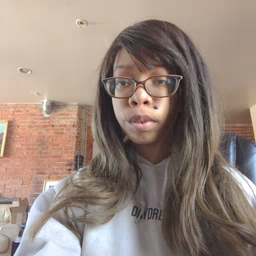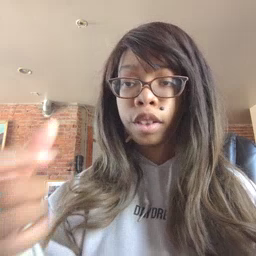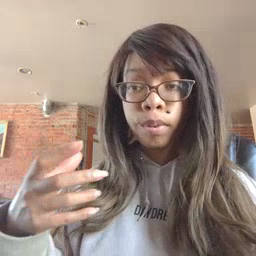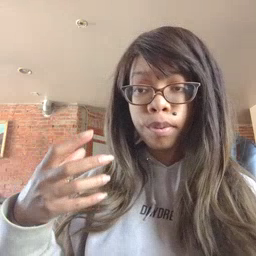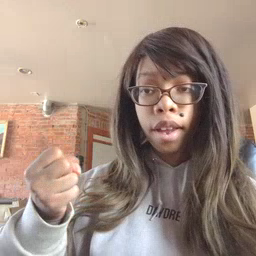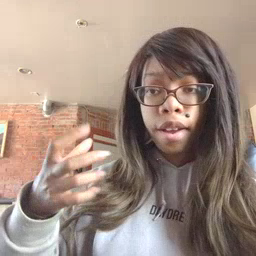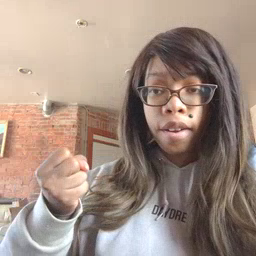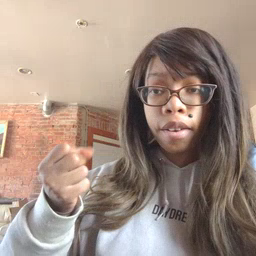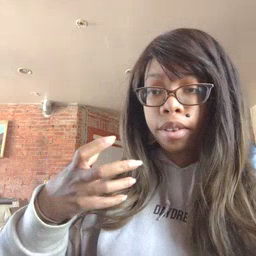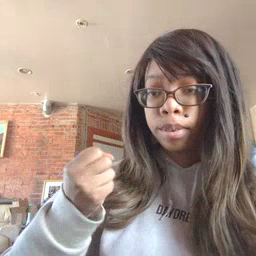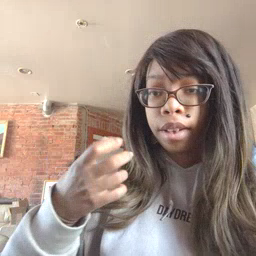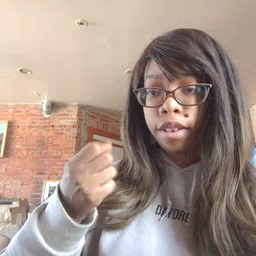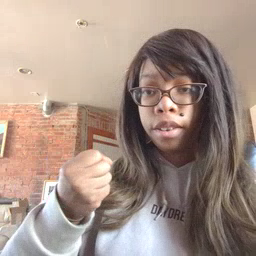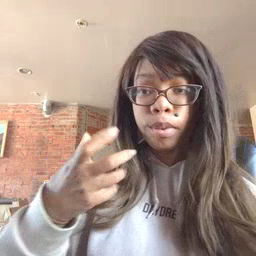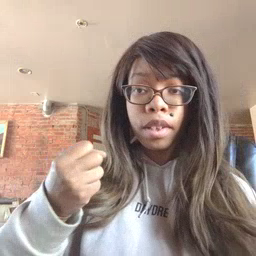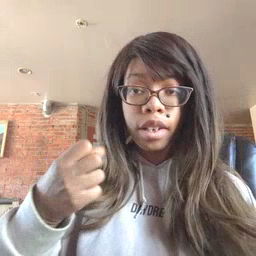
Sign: milk